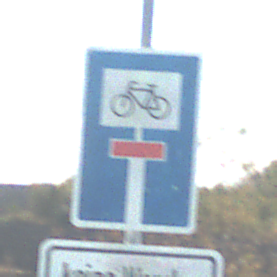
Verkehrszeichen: SackgasseRadverkehrDurchlaessig
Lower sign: HinweisGeaenderteVorfahrtVerkehrsfuehrungVerkehrsregelung3
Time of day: MorningAfternoon
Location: Outdoor (Nature)
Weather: Clear
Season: Autumn
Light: Natural